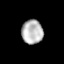
Tissue: prostate
Cell type: T cells
Senescence score: 0.3519
Nuclear area (px): 505
Mean DAPI intensity: 183.15